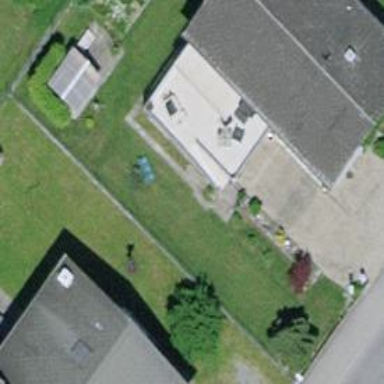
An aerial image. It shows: Garage building.